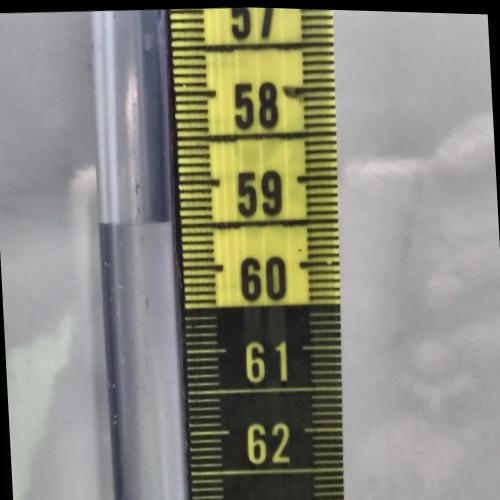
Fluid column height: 59.4 cm